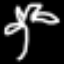
Label: palm tree